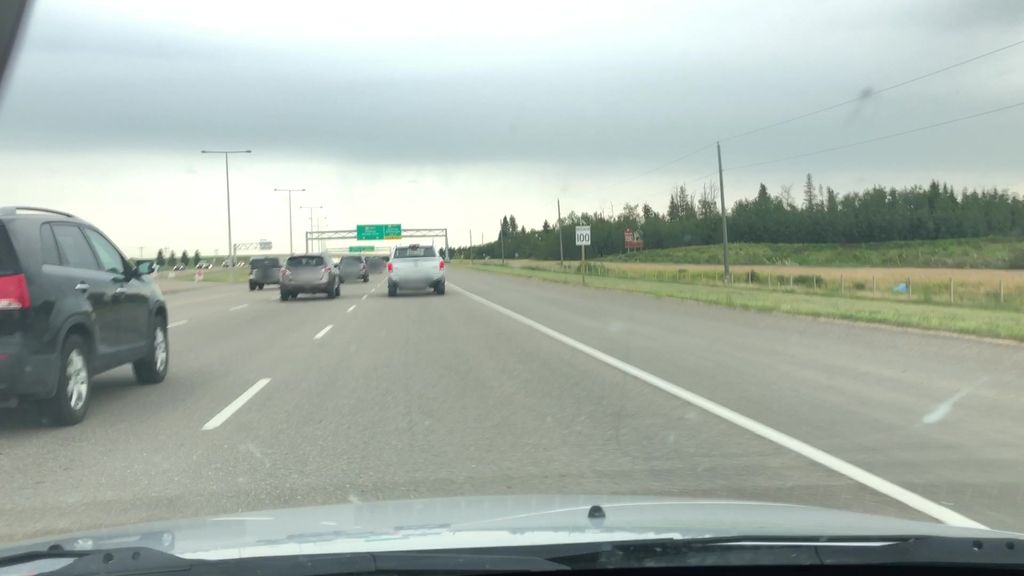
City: edmonton